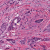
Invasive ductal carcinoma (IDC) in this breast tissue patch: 1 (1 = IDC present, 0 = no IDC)